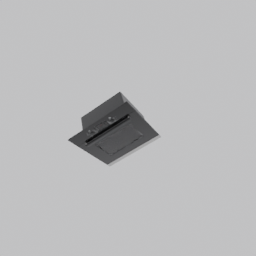
Label: appliances